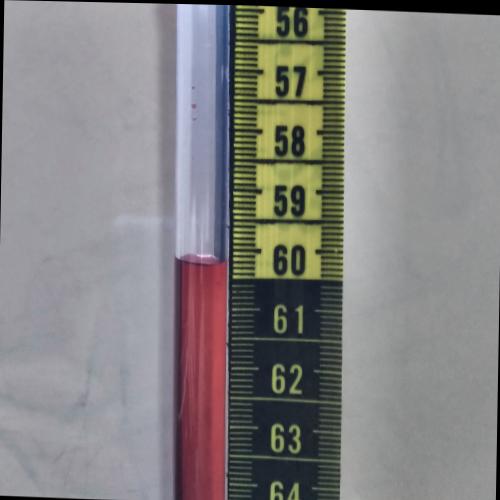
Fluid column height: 60.2 cm